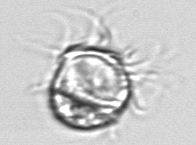
Label: Leegaardiella_ovalis